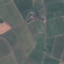
Land use / land cover: PermanentCrop